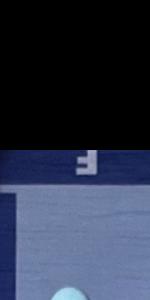
Label: Empty